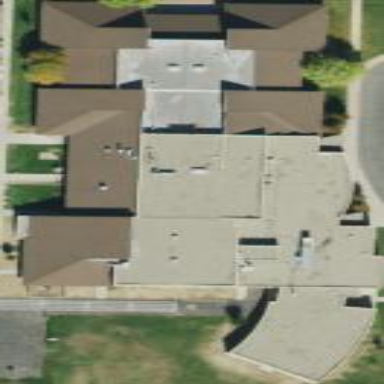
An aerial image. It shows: School building.